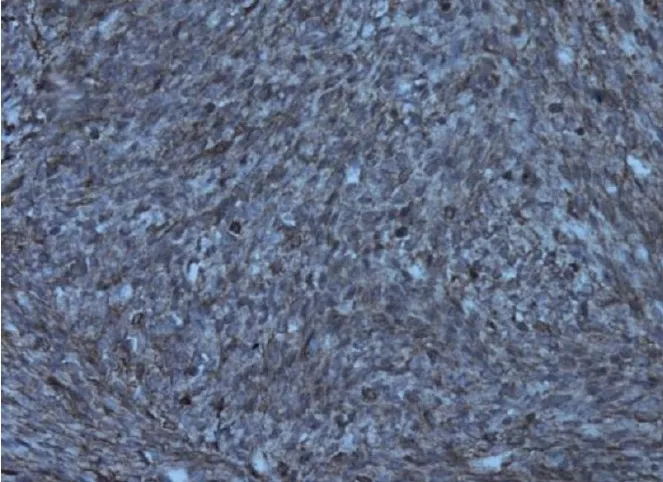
Photomicrograph showing tumour cells showing SMA positivity (200 x).
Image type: pathology (fish)